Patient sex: M
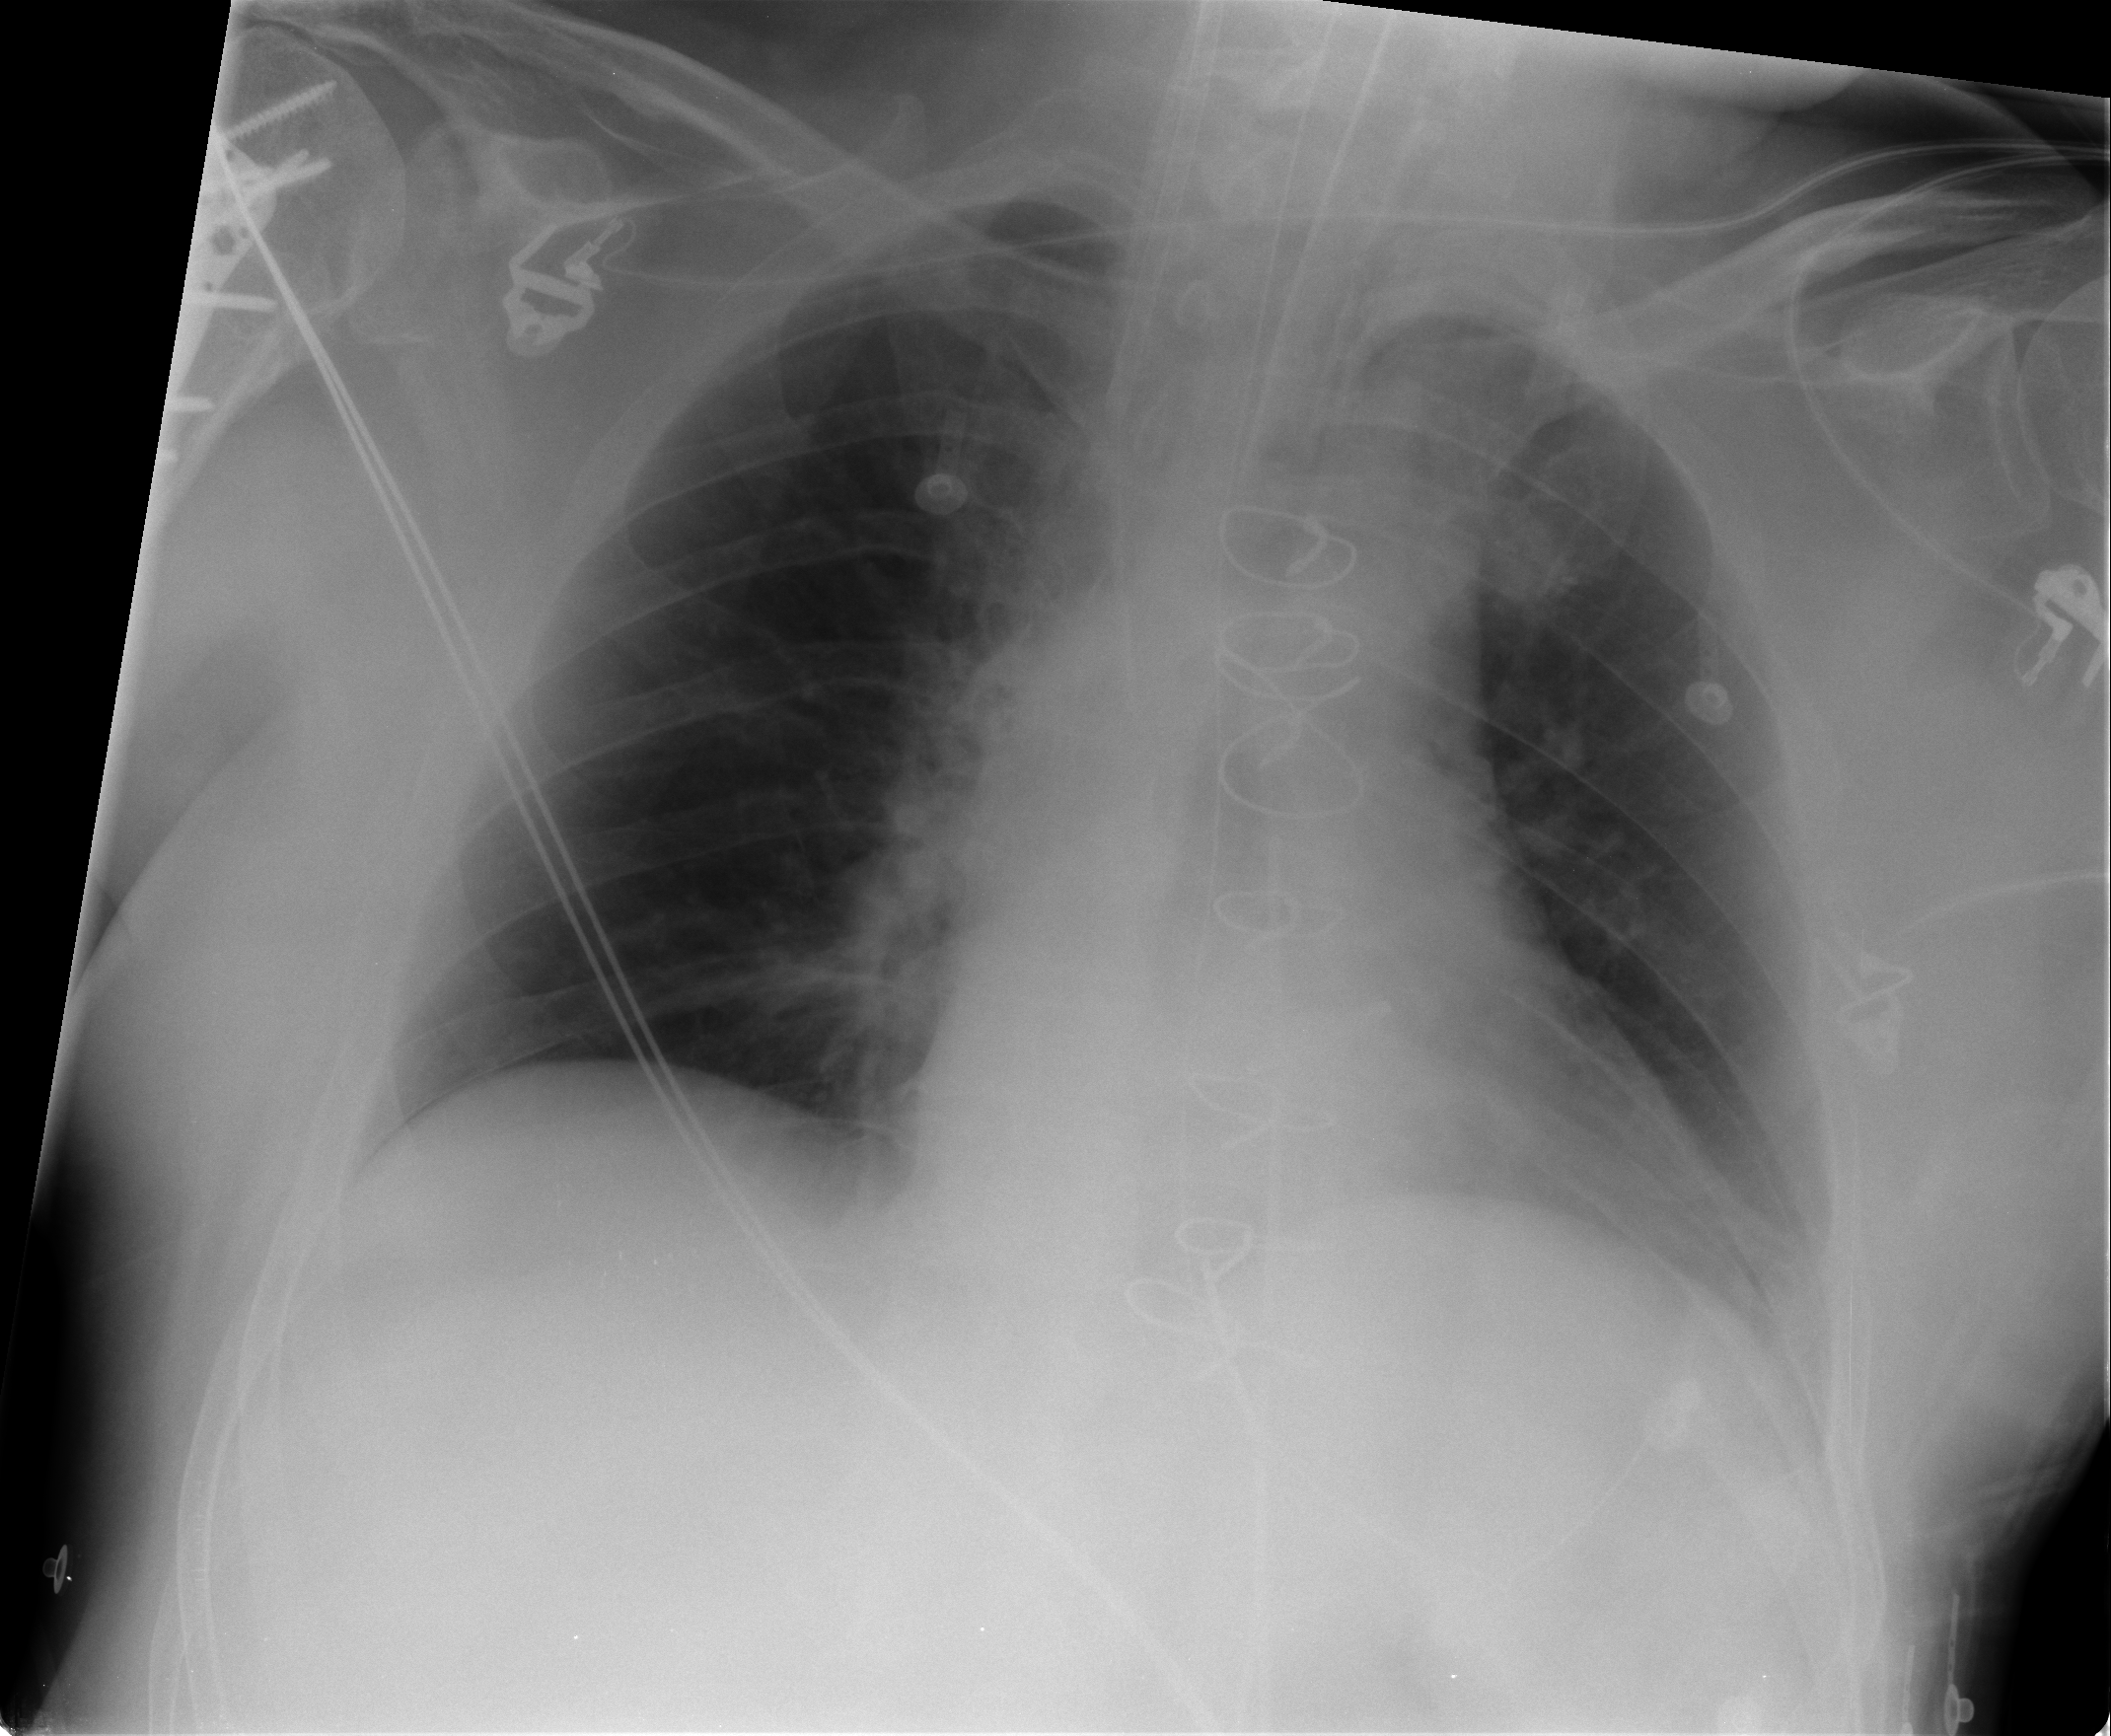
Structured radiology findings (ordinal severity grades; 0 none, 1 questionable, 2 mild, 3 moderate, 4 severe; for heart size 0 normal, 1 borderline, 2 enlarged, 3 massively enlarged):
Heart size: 0
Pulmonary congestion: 2
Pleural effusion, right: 0
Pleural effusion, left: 2
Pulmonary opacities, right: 0
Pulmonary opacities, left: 0
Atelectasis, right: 1
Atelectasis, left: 2